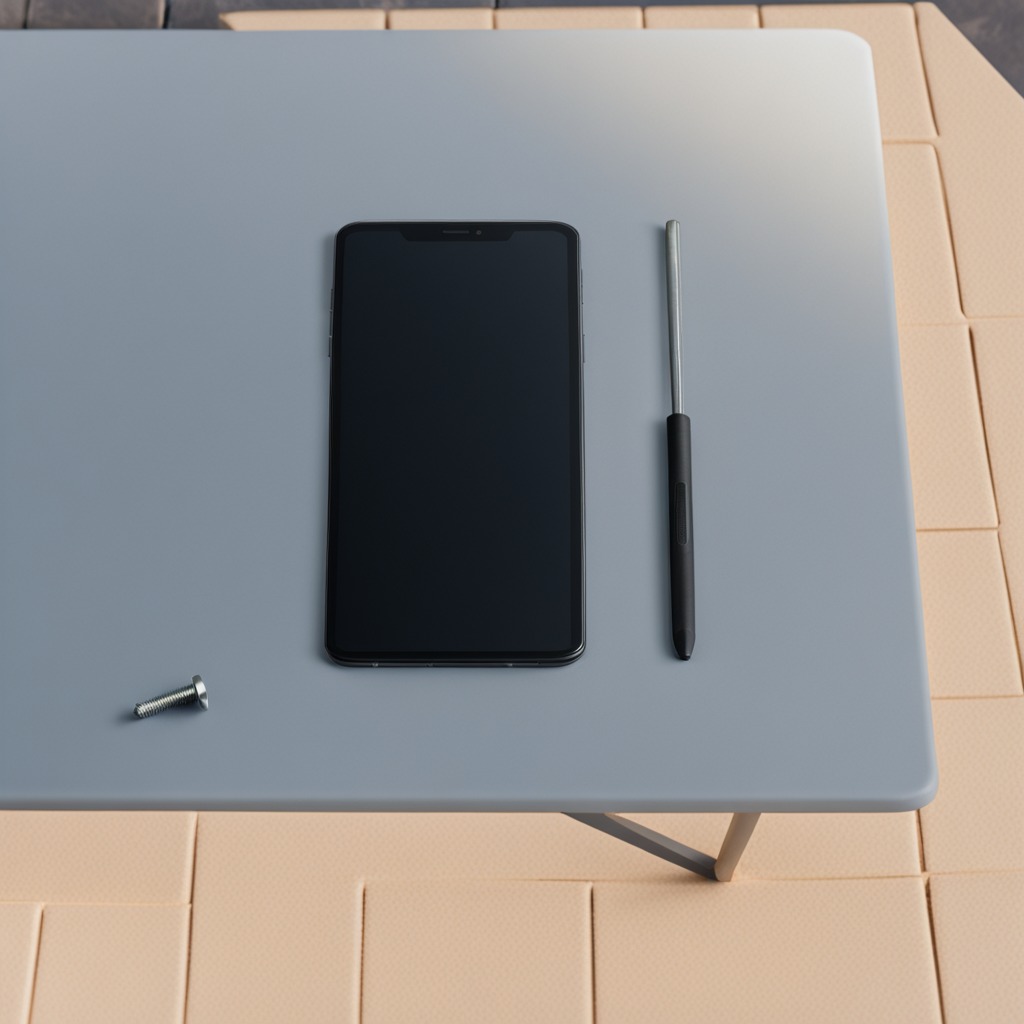
A metal screw is lying on a clean utility table in a temporary outdoor tool station.